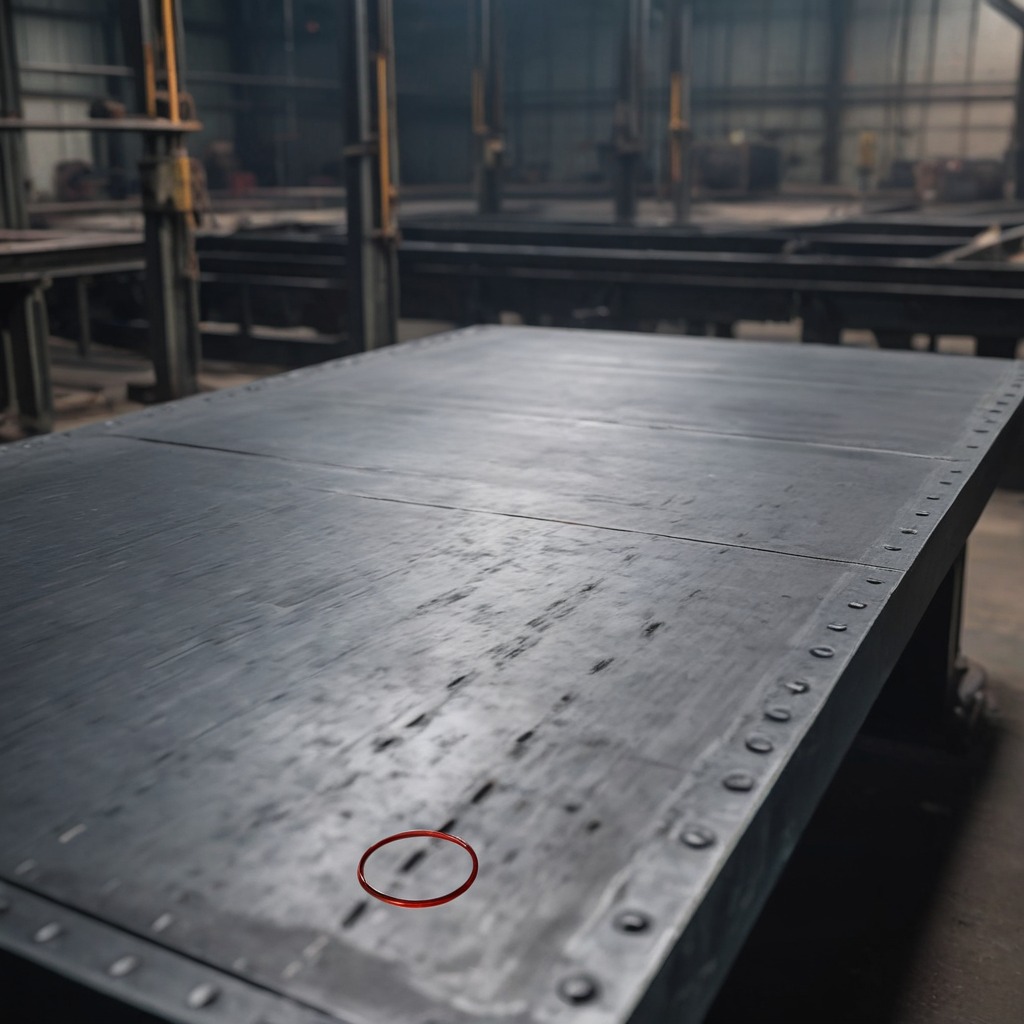
A rubber O-ring lies on the cold steel table in a mining workshop.